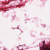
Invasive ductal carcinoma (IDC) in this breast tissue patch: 0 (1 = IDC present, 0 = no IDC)